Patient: sex M, age 37
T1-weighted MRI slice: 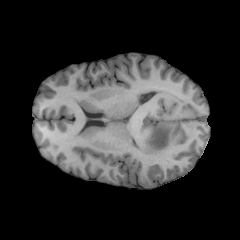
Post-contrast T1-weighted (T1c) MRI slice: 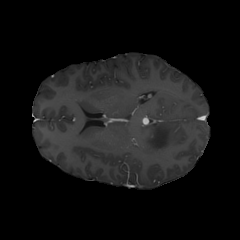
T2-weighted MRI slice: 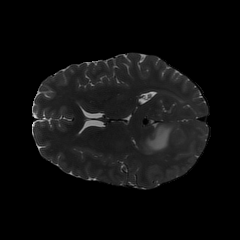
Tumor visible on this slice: yes
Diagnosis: Astrocytoma, IDH-mutant
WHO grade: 2